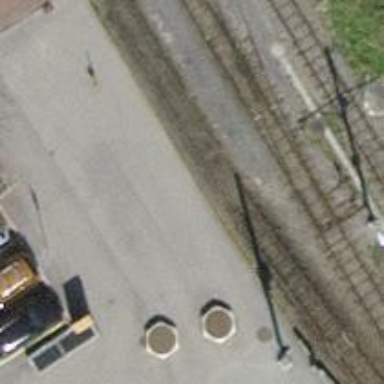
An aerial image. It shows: Preserved railway yard with electrified contact lines.